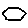
Label: hexagon